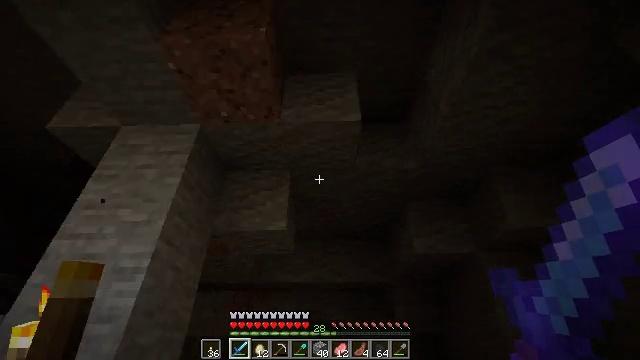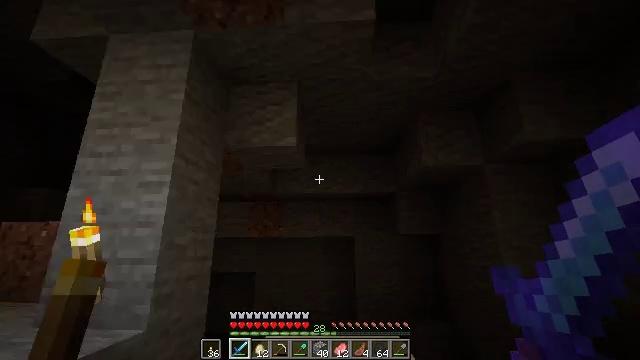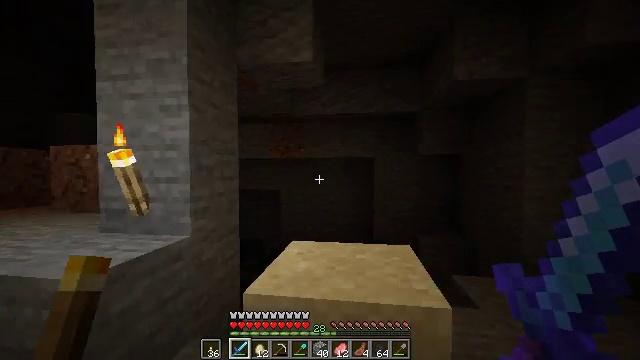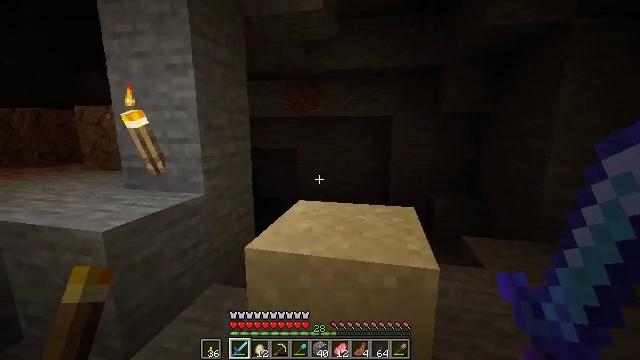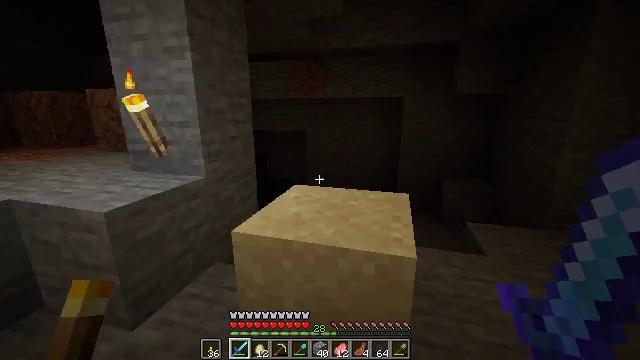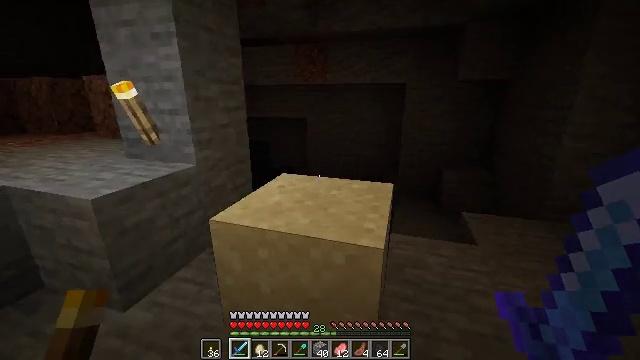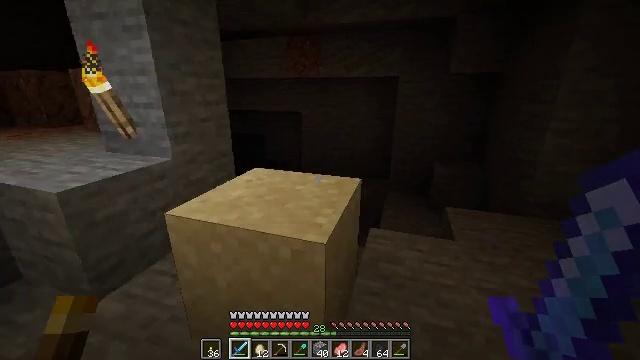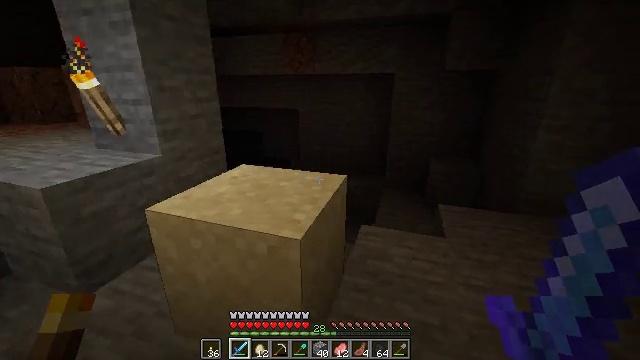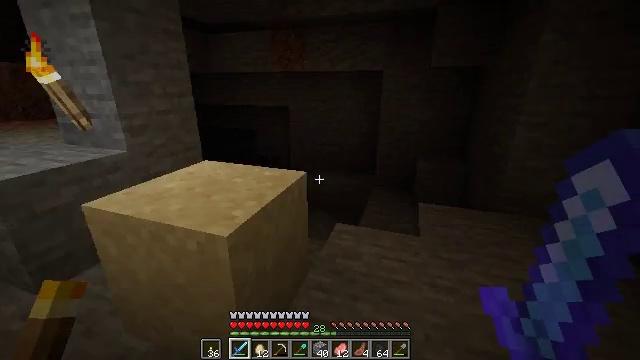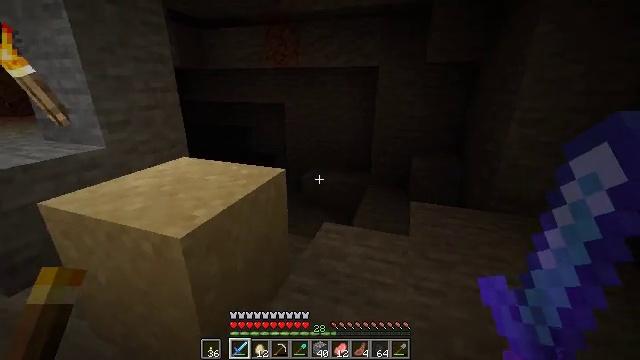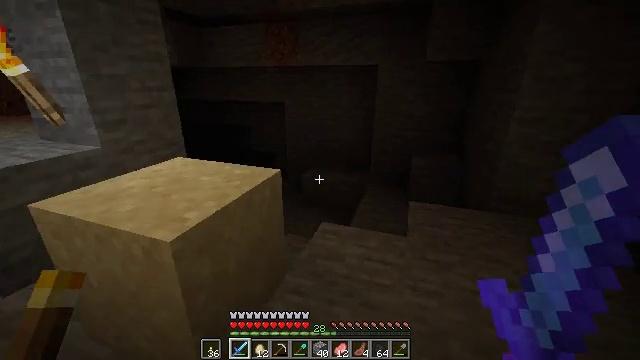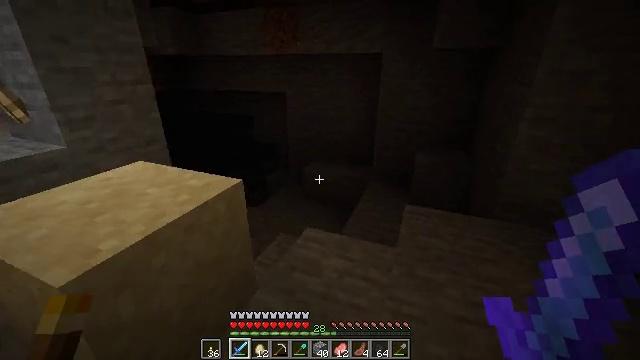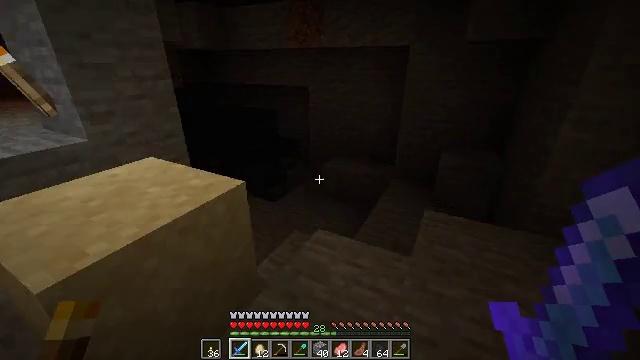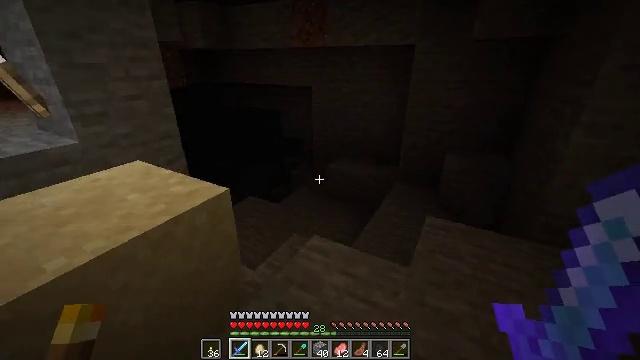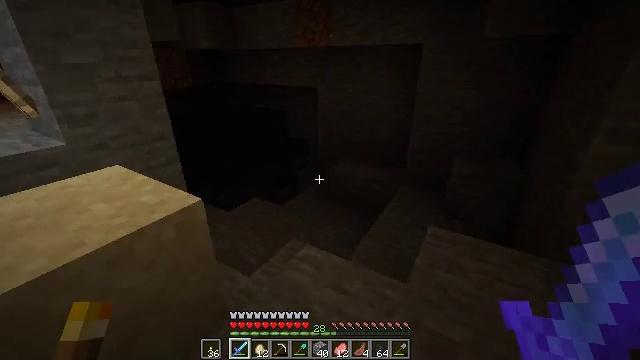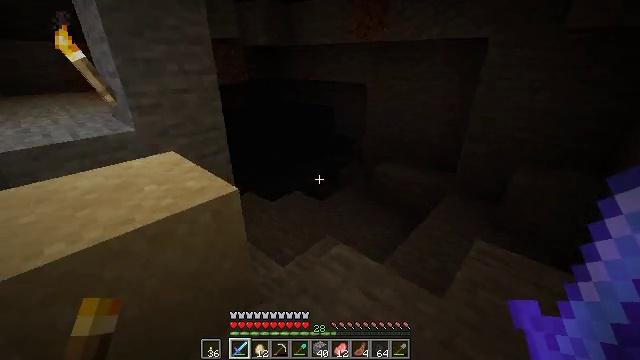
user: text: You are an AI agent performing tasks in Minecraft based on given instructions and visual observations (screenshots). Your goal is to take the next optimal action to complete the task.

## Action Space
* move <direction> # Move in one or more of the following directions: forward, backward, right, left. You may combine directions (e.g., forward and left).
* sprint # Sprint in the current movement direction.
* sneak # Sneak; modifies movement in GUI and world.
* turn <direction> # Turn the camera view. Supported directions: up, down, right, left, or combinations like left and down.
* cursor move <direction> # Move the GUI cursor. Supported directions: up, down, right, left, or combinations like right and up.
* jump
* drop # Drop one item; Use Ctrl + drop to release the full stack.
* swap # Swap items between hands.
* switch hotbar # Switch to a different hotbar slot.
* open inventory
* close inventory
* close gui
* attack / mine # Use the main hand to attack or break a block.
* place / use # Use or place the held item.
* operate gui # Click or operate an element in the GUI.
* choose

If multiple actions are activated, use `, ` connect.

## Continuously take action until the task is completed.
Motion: motion action
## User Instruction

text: Collect sand to make glass.
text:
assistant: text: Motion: turn left and down
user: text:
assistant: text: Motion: move right, turn left and down
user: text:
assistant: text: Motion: move right, turn left and down
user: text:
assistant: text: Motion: move right, turn left and down
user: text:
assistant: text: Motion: move right, turn left and down
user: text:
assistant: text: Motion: move right, turn down
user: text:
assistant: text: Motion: move right
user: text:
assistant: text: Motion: move forward and move right
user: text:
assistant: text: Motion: move forward and move right
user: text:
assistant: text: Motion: move forward and move right
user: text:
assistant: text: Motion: move forward and move right, turn left and down
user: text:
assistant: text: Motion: move forward and move right, turn left and down
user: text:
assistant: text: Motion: move forward and move right, turn left
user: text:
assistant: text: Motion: move forward and move right, turn left
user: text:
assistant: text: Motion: move right, turn left
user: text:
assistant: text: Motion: turn left and down
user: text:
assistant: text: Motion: turn left and down
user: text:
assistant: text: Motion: turn left
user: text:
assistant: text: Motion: no_op
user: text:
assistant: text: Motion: turn left
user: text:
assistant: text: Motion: turn left and down
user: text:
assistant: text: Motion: turn left
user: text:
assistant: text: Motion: turn left
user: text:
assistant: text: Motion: turn left
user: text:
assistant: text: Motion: turn left and up
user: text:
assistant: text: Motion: no_op
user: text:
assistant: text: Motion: turn up
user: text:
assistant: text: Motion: attack / mine
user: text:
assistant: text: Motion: attack / mine
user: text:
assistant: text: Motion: attack / mine